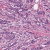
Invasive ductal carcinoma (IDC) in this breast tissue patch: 1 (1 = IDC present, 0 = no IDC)